Question: I have a CSS file which is being read fine as everything else is styled, so here is my style code for the element i'm trying to style
'''
.big-html-area {
width: 400px;
height: 300px;
}
'''
and here is my element
'''
@Html.WrappedTextAreaFor(x => x.Description, new { @class = "form-item-container textbox big-html-area" }, new { @class = "html-area" })
'''
here is the source output

Why isn't it picking up the style?
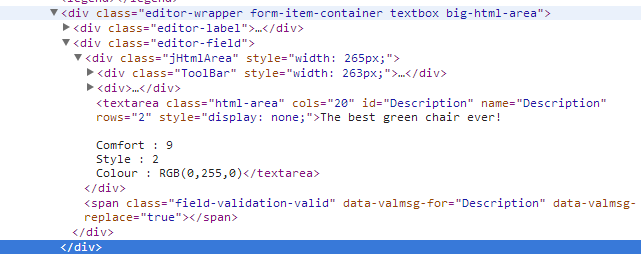
Answer: Firstly, do this:
'''
.big-html-area {
width: 400px !important;
height: 300px !important;
}
'''
Styles being applied? Good! That means your selector is valid. Styles not being applied? Then your selector needs to be reworked.
If your styles are being applied with '!important', all you need to do is fiddle with the specificity of the selector so that its styles will win out against any other mutually exclusive styles. if you are handy with your browser's developer tools, you can identify what selector is applying any styles that are interfering with your intentions.
Start by applying an ID to your selector, that will win out over any other non-important selector without an ID:
'''
#someId .big-html-area{
width:400px;
height: 300px;
}
'''
You may need to keep adjusting the specificity of your selector until it is more specific than other selectors:
ref: <URL>
However, if the competing style is being applied via javascript, then it is being applied inline which makes it more specific than anything applied in a stylesheet. Sad panda:
'''
<form class="big-html-area" style="width:1000px;height:500px">
'''
In this case, your only option would be to use the '!important' keyword as indicated above to overrule specificity entirely. This is one of the rare situations I would let '!important' into a production CSS.